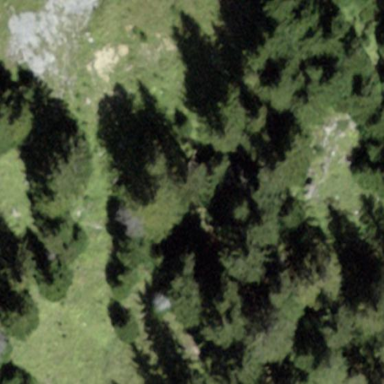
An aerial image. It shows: Forest area.